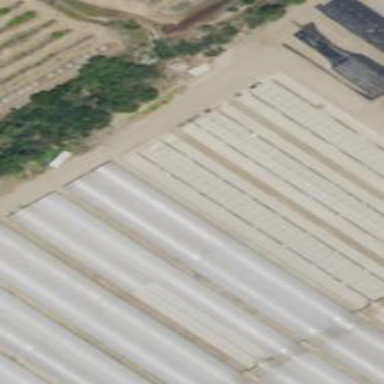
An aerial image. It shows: Greenhouse.